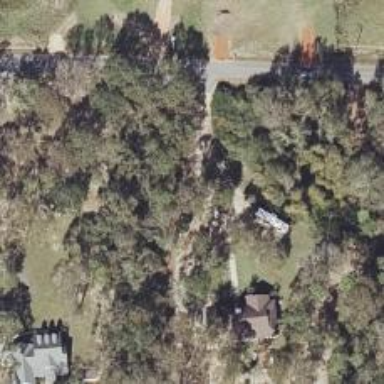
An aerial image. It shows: Driveway.